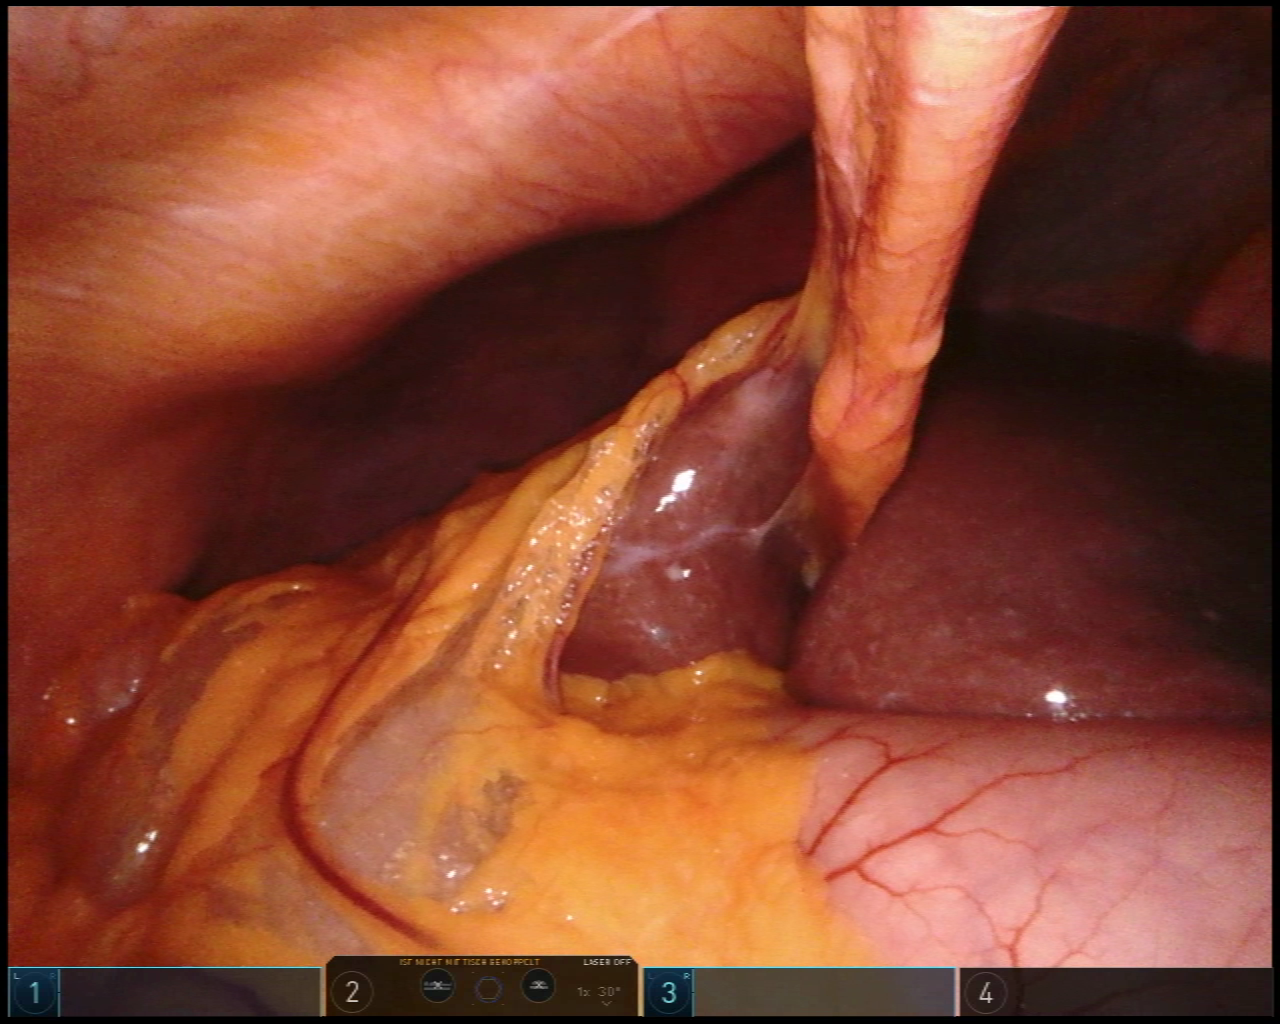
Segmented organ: liver
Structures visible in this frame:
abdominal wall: yes
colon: yes
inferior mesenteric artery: no
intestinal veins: no
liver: yes
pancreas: no
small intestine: no
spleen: no
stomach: yes
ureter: no
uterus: no
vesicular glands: no